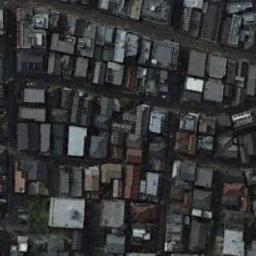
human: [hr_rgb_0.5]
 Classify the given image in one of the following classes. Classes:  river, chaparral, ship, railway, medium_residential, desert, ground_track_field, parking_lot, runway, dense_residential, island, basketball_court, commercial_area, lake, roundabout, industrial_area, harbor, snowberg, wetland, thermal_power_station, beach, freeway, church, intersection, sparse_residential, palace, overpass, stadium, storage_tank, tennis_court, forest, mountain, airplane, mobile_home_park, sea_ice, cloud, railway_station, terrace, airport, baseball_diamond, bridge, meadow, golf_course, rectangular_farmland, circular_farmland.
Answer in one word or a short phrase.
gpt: dense_residential